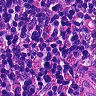
Metastatic tissue present: no